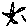
Label: star